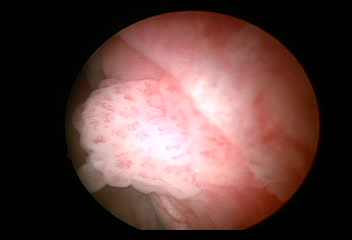
Modality: WLC
Class: Malignant
Subclass: HighGradePapillary
Lesion: L1
Stage: Ta
Morphology: Papillary
Bladder cancer association: Yes
Annotated structures: Tumor